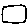
Label: square